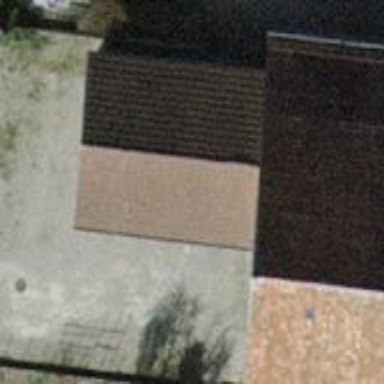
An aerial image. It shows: Farm auxiliary building with gabled roof.